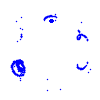
Particle: kaon